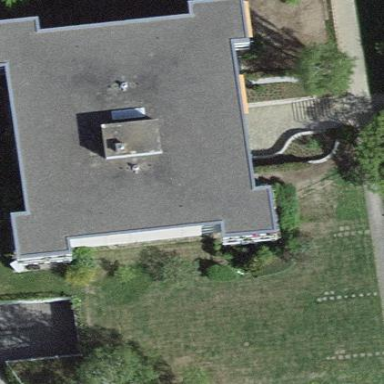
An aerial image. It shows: Residential building.